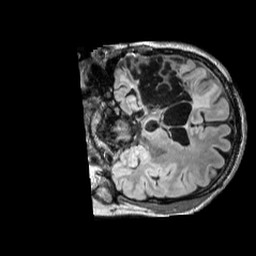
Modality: FLAIR
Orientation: coronal
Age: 40
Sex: male
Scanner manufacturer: siemens
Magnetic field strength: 3 T
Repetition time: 5 s
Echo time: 0.387 s